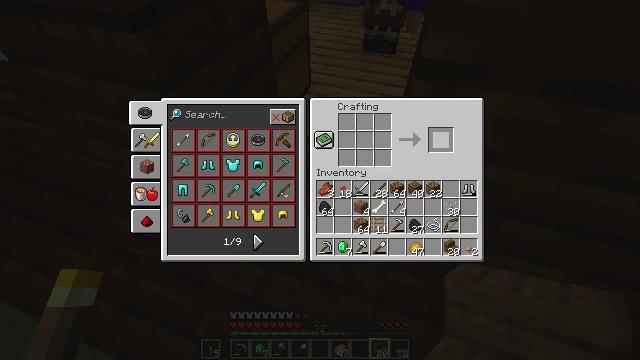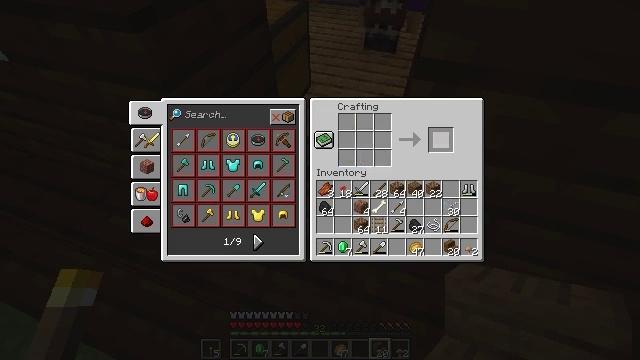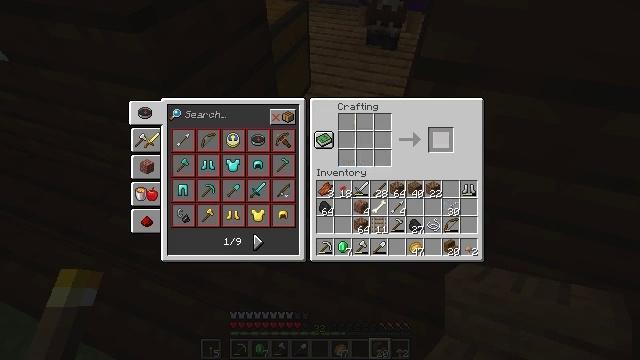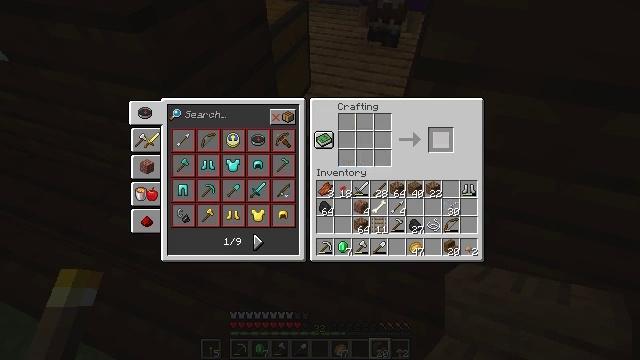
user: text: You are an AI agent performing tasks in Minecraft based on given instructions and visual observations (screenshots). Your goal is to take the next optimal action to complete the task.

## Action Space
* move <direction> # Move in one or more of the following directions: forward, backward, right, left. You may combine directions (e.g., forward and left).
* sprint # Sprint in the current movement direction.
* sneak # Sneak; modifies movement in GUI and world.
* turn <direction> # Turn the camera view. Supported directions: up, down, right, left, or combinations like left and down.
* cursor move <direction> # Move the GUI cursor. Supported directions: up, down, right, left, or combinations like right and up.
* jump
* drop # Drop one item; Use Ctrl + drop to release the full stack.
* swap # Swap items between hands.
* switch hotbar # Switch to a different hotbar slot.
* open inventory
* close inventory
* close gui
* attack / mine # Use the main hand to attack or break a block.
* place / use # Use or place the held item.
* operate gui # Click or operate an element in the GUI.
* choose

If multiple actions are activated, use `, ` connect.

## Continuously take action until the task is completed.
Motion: motion action
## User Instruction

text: Use the crafting grid to obtain spruce stairs from planks.
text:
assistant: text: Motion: sneak, operate gui
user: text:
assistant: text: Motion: sneak
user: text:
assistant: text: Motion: sneak
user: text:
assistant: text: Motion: sneak